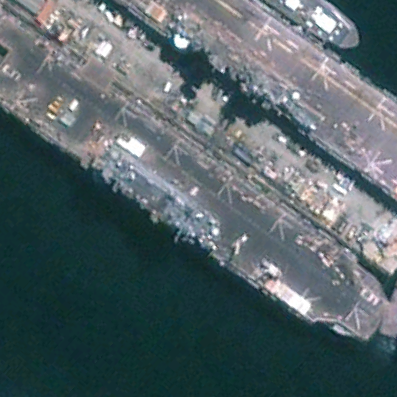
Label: assault